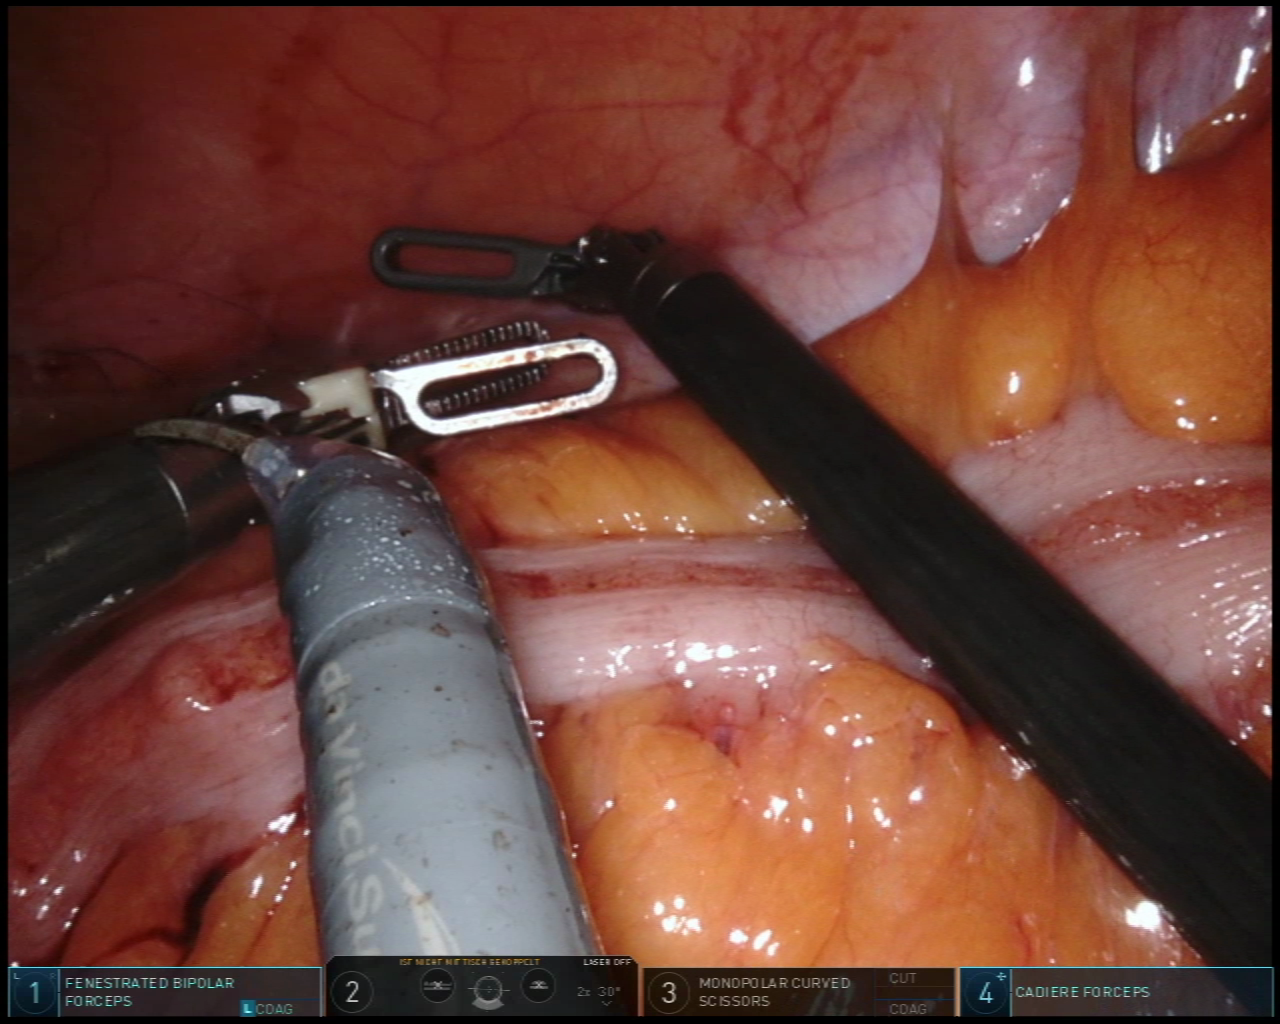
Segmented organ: colon
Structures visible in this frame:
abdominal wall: yes
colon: yes
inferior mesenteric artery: no
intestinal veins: no
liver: no
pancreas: no
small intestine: no
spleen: no
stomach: no
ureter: no
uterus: no
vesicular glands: no